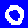
Digit: 0